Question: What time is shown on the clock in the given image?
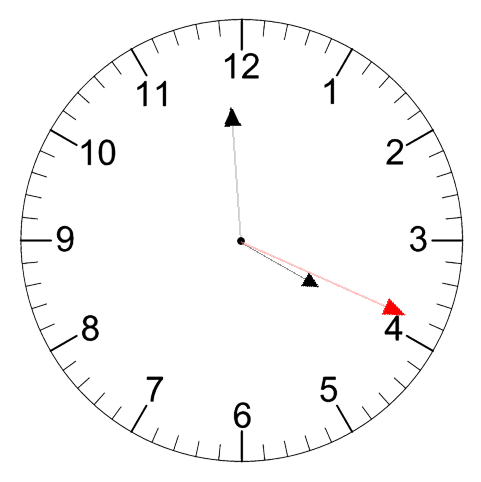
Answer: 03:59:19